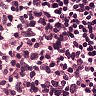
Metastatic tissue present: no